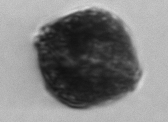
Label: Alexandrium_catenella